Field crop: maize
Growth stage: 2
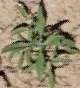
Species: atriplex